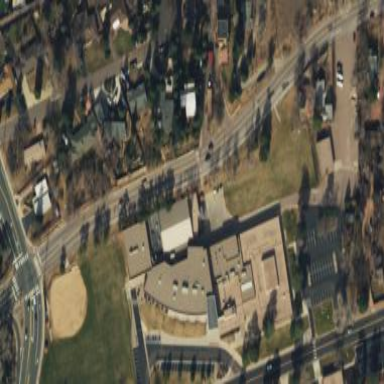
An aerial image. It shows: School building.